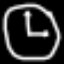
Label: clock